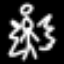
Label: angel